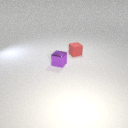
small red rubber cube behind small purple metal cube